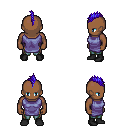
a pixel art fantasy rpg character, male body template, human, dark skin, chain tabard jacket, teal pants, blue mohawk hairstyle, black shoes, four views (front, back, left, right), 2x2 character sprite sheet, small pixel art, hard edges, no anti-aliasing